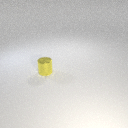
small yellow metal cylinder